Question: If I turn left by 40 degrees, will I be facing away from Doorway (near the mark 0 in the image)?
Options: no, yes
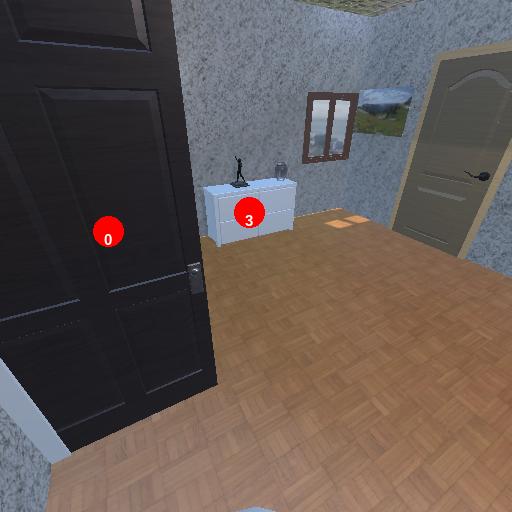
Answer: no